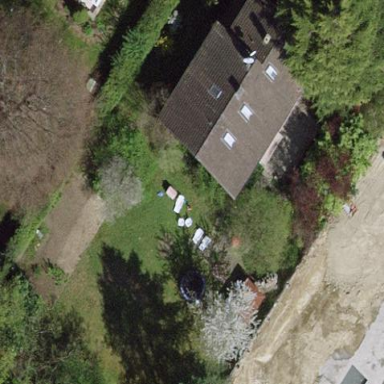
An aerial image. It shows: Garden enclosed by fence.